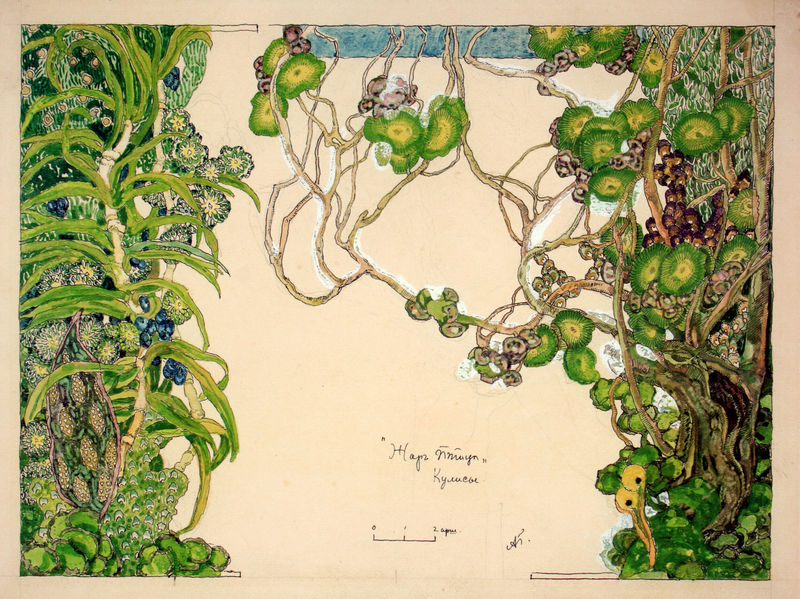
Titel: Entwurf für Bühnenbild zum Ballett "L'Oiseau de Feu"
Künstler: Aleksandr Golovin
Standort: St. Petersburg
Institution: Staatliches Museum Theater und Musik
Schlagwörter: baum, blau, blätter, gemälde, himmel, weiß, aquarell, gelb, grün, ocker, äste, blumen, braun, frankreich, hell, holz, orange, schwarz, skizze, türkis, zeichnung, anlage, blüte, blüten, rot, beige, muster, ornament, augen, rahmen, signatur, gräser, stamm, strauch, zweige, stoff, blatt, pflanzen, wald, frucht, früchte, ranken, schrift, studie, russland, farbe, grafik, graphik, lila, linien, rand, jugendstil, floral, ornamente, japanisch, gewächs, punkte, blühen, beeren, stengel, deko, text, kugeln, entwurf, flora, ranke, gewächse, ornamental, leben, wurzeln, efeu, verschlungen, adern, gehölz, urwald, beet, plan, lianen, balu, ornamentik, wurzelwerk, dekorativ, botanik, handschrift, blühten, schlingen, pflaumen, legende, russisch, massstab, vorzeichnung, skala, farne, dschungel, grüm, naturstudie, liane, jungle, florales muster, kyrillisch, stirche, geschlinge, gedeihen